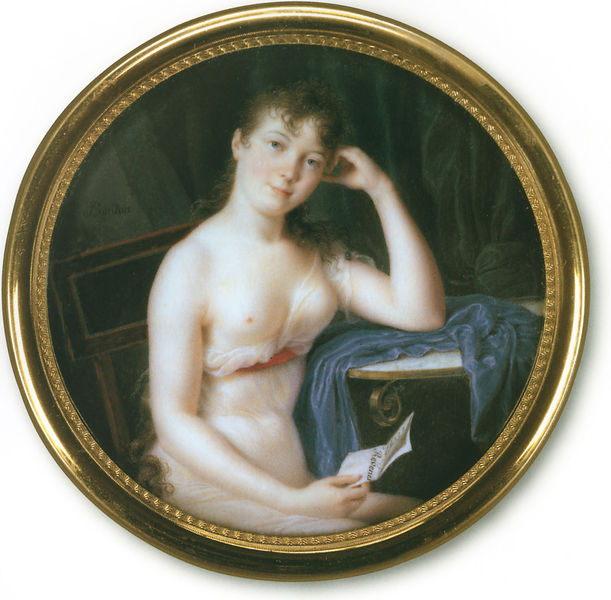
Titel: Jeune femme reveuse dans l´intimité de sa chambre/ Junge Frau träumt in der Rückgezogenheit ihres Zimmers
Künstler: Joseph Marie Bouton
Institution: Collection E.P.S.
Schlagwörter: akt, blau, dunkel, gemälde, hand, nackt, weiß, grün, mädchen, sitzen, brust, busen, ellbogen, frau, frisur, kleid, nase, schwarz, stuhl, tisch, blick, dame, gürtel, rot, tuch, malerei, arm, arme, augen, gesicht, rahmen, bild, portrait, porträt, vorhang, gold, haare, mantel, decke, nachthemd, blatt, blaue augen, lippen, locken, kamin, kreis, rund, papier, red, white, hair, table, woman, zettel, medaillon, portrai, korpus, brief, nude, skin, ribbon, frame, ohre, letter, cloak, round, sesseln, 19th century, gilr